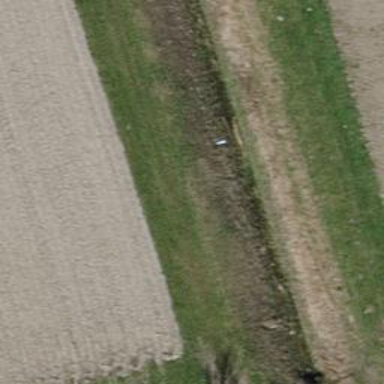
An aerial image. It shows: Grass track with grade5 track type.